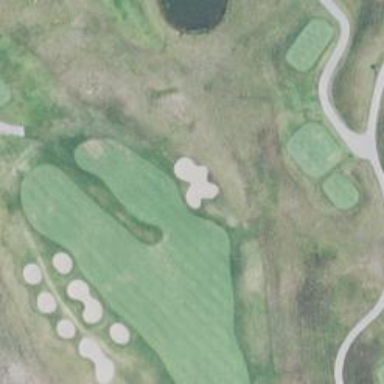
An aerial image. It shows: View of golf hole.